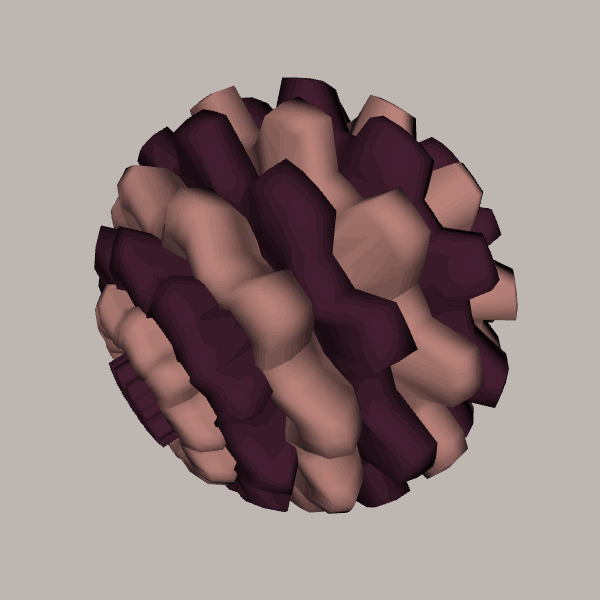
Background: light